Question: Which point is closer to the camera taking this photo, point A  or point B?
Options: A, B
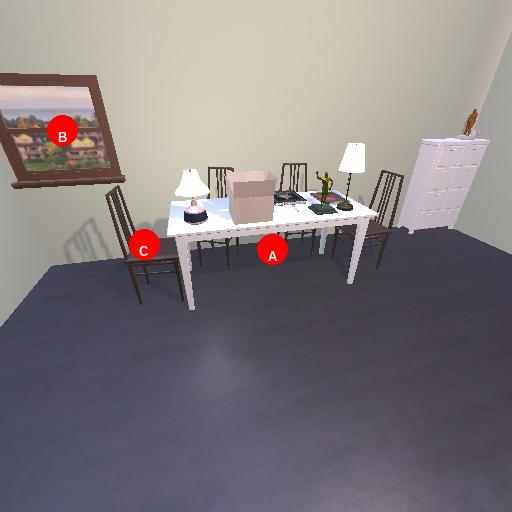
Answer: A